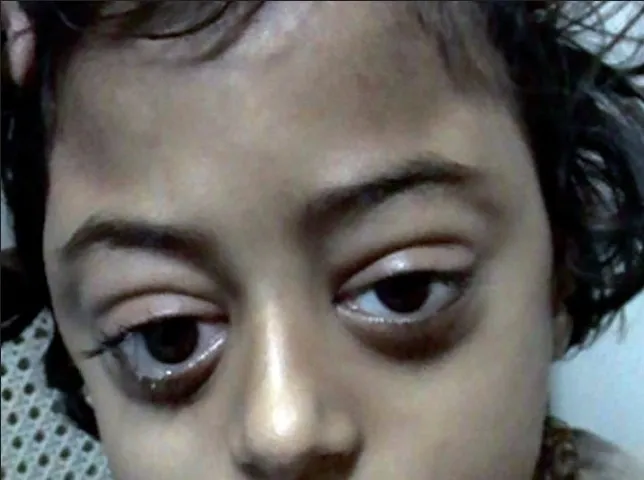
A 6-year-old female child showing bilateral proptosis and bitemporal swelling.
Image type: medical_photograph (other_medical_photograph)